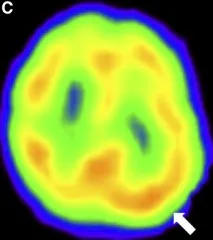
Time series of radiological features in this case. (C) Single-photon emission computed tomography at 11 years old (2 years after indirect revascularization) shows improved perfusion (arrow).
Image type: radiology (spect)